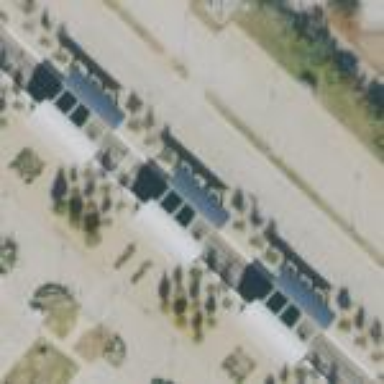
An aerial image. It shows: Light rail platform situated at railway platform designated for public transport.